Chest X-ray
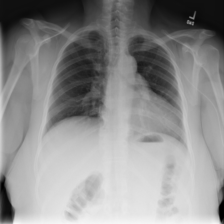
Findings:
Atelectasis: negative
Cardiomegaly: positive
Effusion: negative
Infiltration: negative
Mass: negative
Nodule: negative
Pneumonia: negative
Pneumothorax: negative
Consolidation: negative
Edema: negative
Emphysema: negative
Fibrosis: negative
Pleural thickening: negative
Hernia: negative